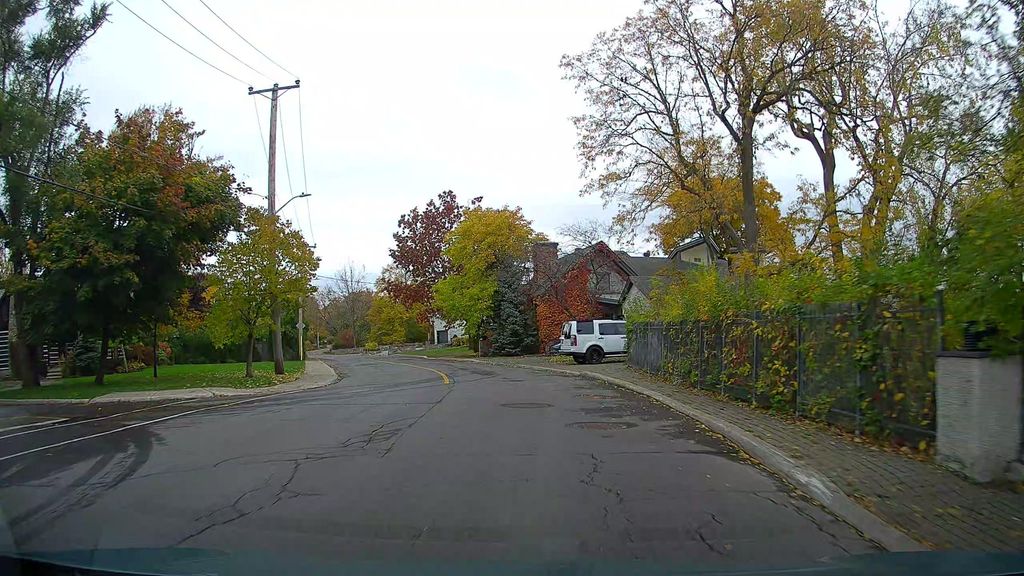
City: montreal